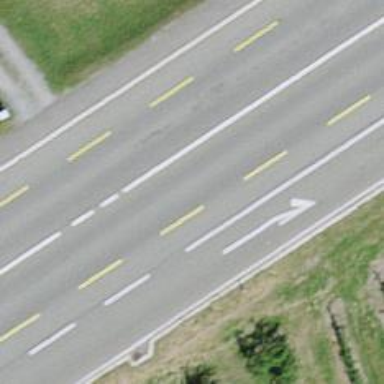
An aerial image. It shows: Asphalt road classified as primary highway with advisory cycle lane.